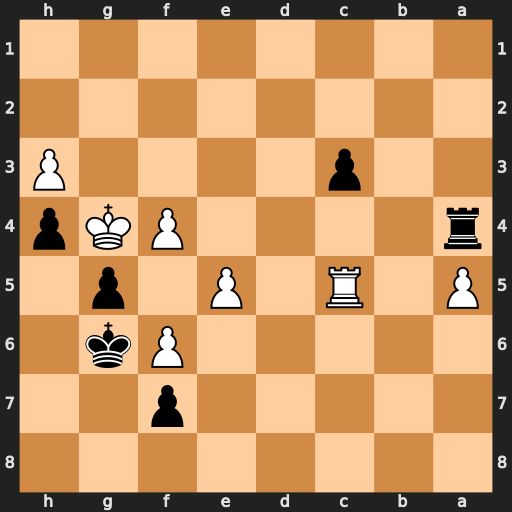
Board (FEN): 8/5p2/5Pk1/P1R1P1p1/r4PKp/2p4P/8/8
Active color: b
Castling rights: -
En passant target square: -
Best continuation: Rxf4#